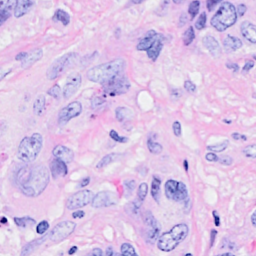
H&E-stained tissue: Breast